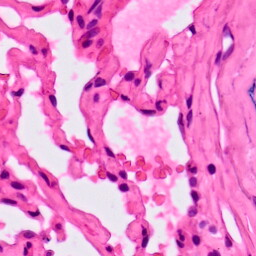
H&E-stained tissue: Lung